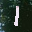
Label: 1